Question: I'm working on a project which adds (sub) 'JPanel' objects to another panel with 'GridBagLayout'. These sub-panels are removable, leaving a blank spot in the layout, like so:

When I add another panel into this, I would like it to first fill any empty spaces that exist, then continue filling sequentially like it does already.
I can figure out how to do this with one empty space, just not quite with many of them.
Here's what I can best figure: have an 'ArrayList' to hold the x-y co-ords from removed objects (can you get that? get the 'GridBagConstraints' from a component?)
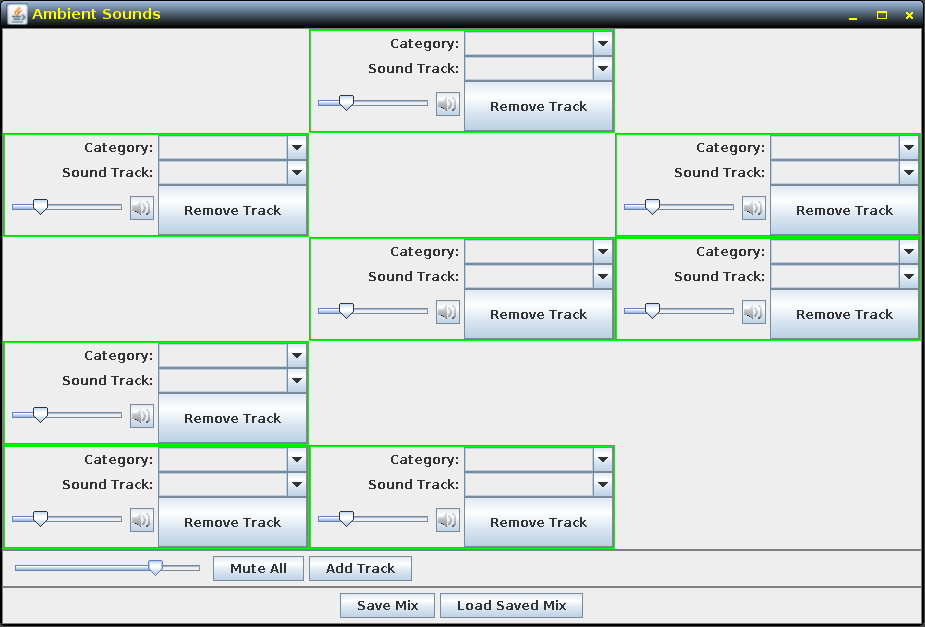
Answer: Before remove the sub panel you can get the constraints using GridBagLayout's method
'''
public GridBagConstraints getConstraints(Component comp)
'''
and store them in a list (let's name it freeConstraintsList).
On add get free Constraints from the list and use to add the new sub panel (of couse removing the used constraints from the freeConstraintsList).
If the list is empty introduce the new Constraints.